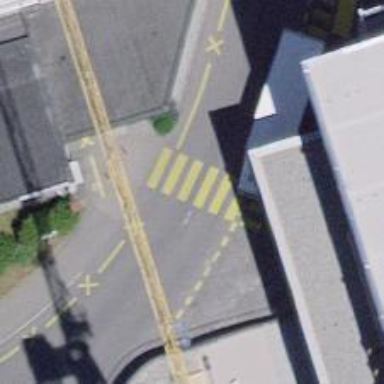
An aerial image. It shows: Uncontrolled zebra crossing with notable zebra markings.